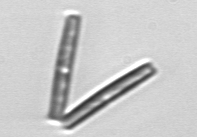
Label: Thalassionema